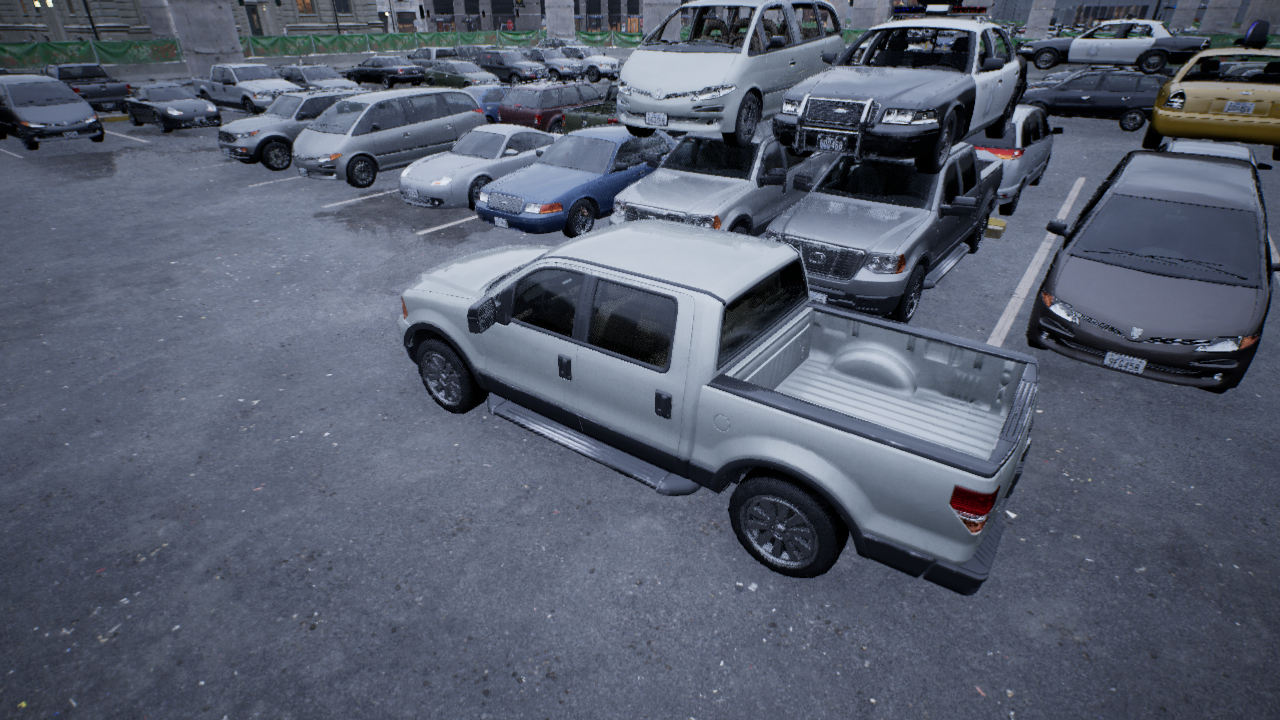
Venue: arterial
Lighting: overcast
Vehicle rig: pickup